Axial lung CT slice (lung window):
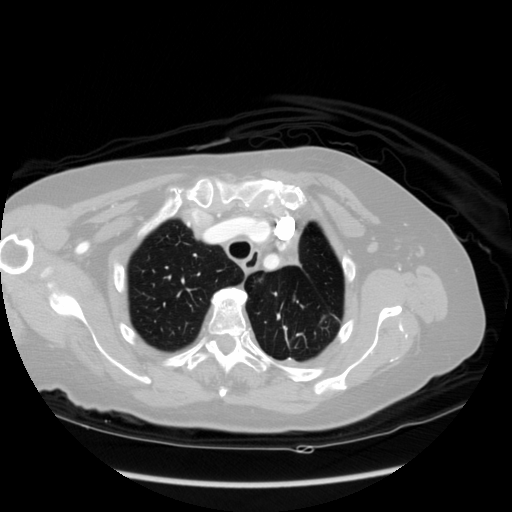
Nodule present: no